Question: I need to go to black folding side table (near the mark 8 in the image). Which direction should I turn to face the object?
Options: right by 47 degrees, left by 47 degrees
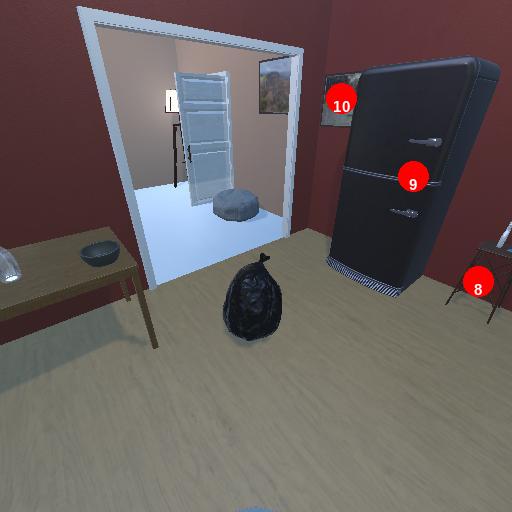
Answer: right by 47 degrees